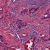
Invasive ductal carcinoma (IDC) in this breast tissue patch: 1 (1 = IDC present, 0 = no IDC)